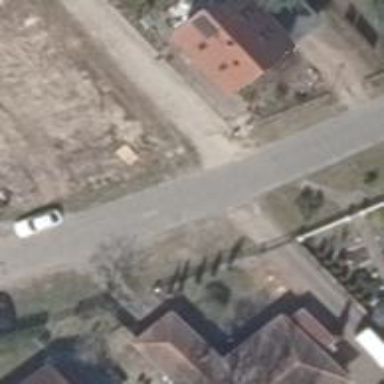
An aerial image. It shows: Residential road with macadam surface.